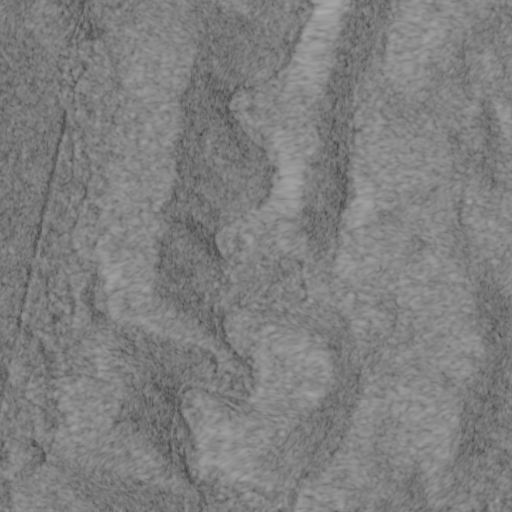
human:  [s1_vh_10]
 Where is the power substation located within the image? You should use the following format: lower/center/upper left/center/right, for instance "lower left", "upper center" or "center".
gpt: The power substation is located in the upper left of the image.
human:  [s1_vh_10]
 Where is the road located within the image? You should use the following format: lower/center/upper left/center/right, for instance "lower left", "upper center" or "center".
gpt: There is no road in the image.

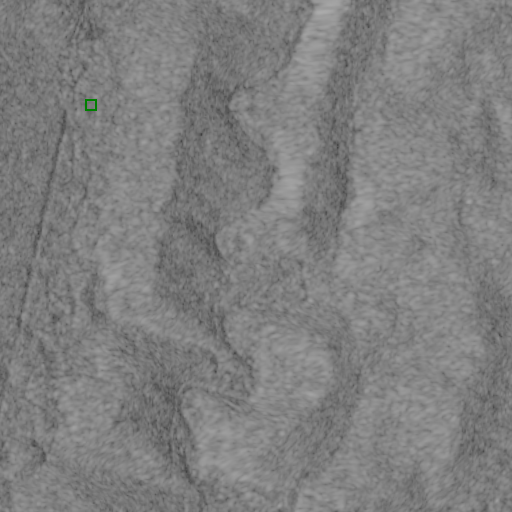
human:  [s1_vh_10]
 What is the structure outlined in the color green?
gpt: The structure outlined in green is a power substation.
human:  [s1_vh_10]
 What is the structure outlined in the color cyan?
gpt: There is no cyan outline.